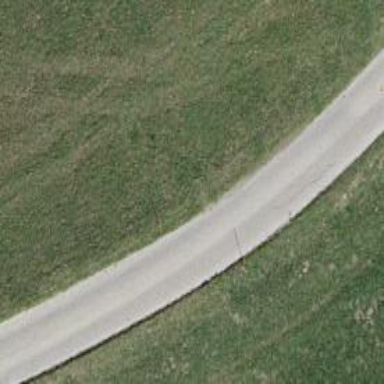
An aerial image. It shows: Unclassified road with asphalt surface.